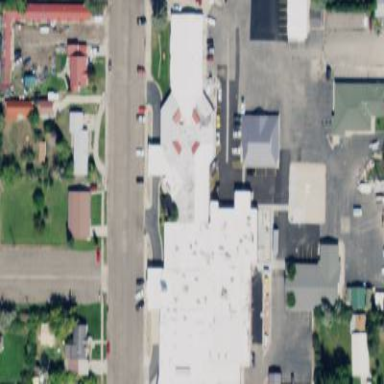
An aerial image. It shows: Building with flat roof.